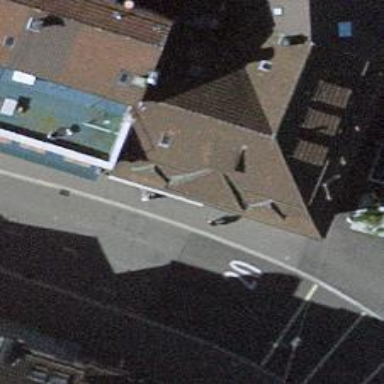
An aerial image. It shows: Restaurant.